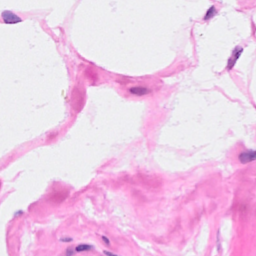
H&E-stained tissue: Breast